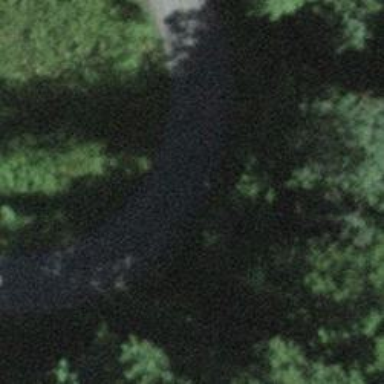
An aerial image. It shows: Unclassified road.